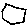
Label: hexagon